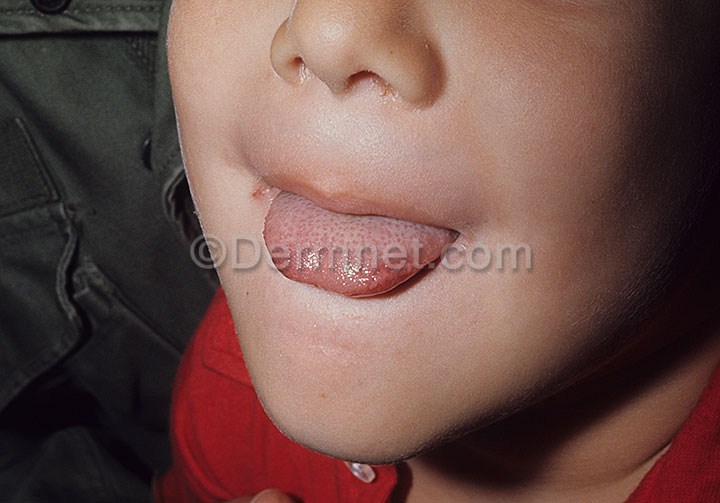
Disease: Exanthems and Drug Eruptions